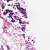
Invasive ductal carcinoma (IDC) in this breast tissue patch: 0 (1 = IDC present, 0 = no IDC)